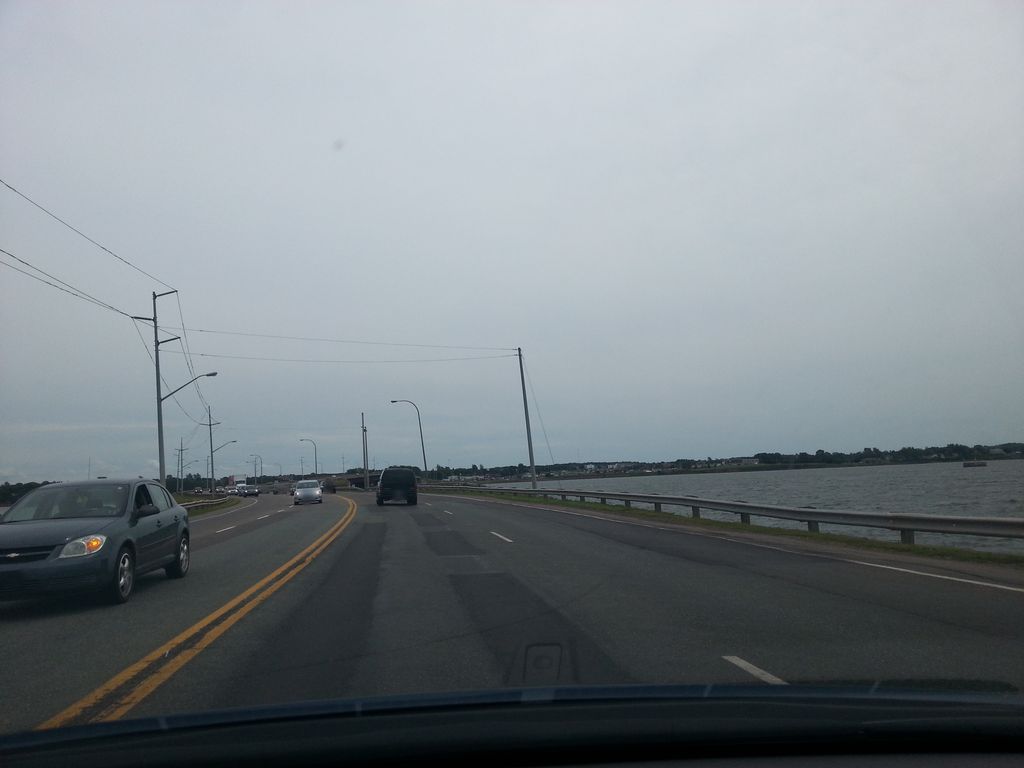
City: charlottetown